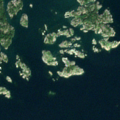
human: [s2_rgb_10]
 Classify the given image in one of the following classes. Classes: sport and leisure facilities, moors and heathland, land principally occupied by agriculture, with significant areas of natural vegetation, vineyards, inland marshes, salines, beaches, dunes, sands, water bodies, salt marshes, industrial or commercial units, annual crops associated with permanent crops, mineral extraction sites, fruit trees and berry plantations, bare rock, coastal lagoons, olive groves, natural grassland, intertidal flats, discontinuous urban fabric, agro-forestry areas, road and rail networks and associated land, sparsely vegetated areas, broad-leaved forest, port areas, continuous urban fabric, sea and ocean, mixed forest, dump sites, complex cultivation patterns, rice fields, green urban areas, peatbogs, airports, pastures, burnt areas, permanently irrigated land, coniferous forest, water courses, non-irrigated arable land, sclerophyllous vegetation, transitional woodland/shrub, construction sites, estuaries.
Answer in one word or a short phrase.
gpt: bare rock, sea and ocean